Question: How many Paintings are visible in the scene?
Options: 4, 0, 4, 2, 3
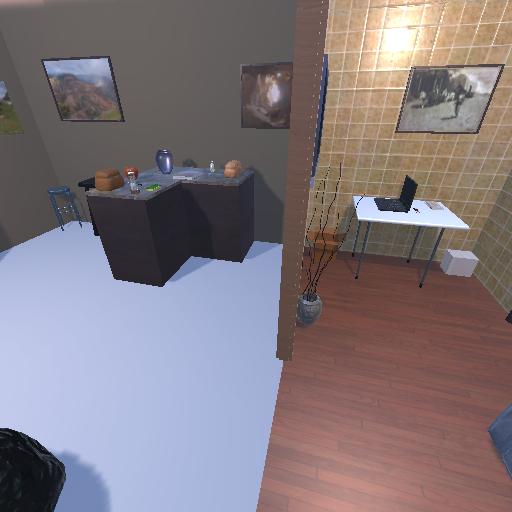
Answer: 4